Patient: sex F, age 39
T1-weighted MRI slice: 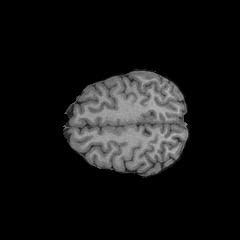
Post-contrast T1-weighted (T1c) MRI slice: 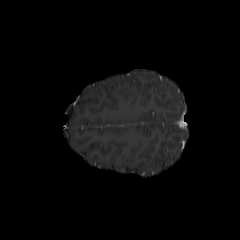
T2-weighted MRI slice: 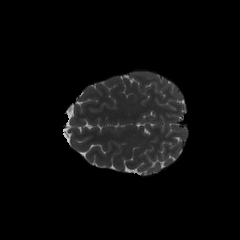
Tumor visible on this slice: no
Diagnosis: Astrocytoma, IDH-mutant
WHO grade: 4